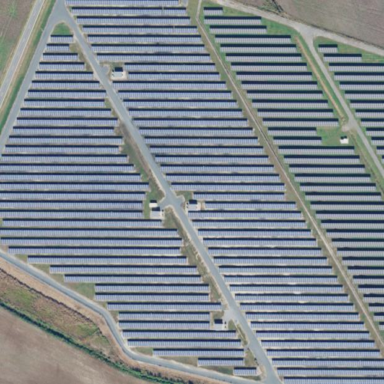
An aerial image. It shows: Solar power plant using photovoltaic technology.